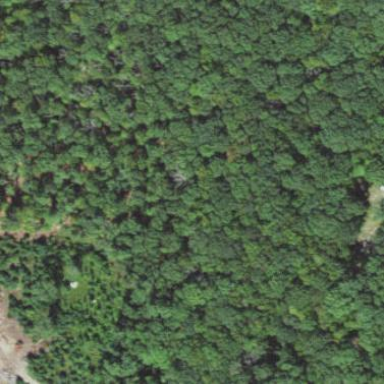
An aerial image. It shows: Mixed woodland with various types of leaves.